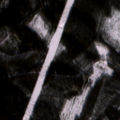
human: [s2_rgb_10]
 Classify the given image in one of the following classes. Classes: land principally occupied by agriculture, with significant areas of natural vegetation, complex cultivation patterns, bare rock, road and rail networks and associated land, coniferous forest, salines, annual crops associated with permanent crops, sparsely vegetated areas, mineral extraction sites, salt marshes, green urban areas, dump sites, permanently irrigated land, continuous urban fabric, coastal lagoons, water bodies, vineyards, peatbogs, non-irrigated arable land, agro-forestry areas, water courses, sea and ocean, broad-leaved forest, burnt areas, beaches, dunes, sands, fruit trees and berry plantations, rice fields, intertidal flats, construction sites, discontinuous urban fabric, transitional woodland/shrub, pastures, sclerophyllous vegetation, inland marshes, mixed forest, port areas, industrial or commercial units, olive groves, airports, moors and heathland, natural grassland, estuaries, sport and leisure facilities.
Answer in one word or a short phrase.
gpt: coniferous forest, mixed forest